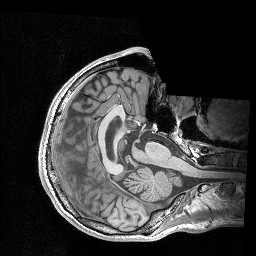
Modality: T1w
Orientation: axial